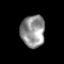
Tissue: skin
Cell type: Epithelial cells
Senescence score: 0.864
Nuclear area (px): 758
Mean DAPI intensity: 145.76